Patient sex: F
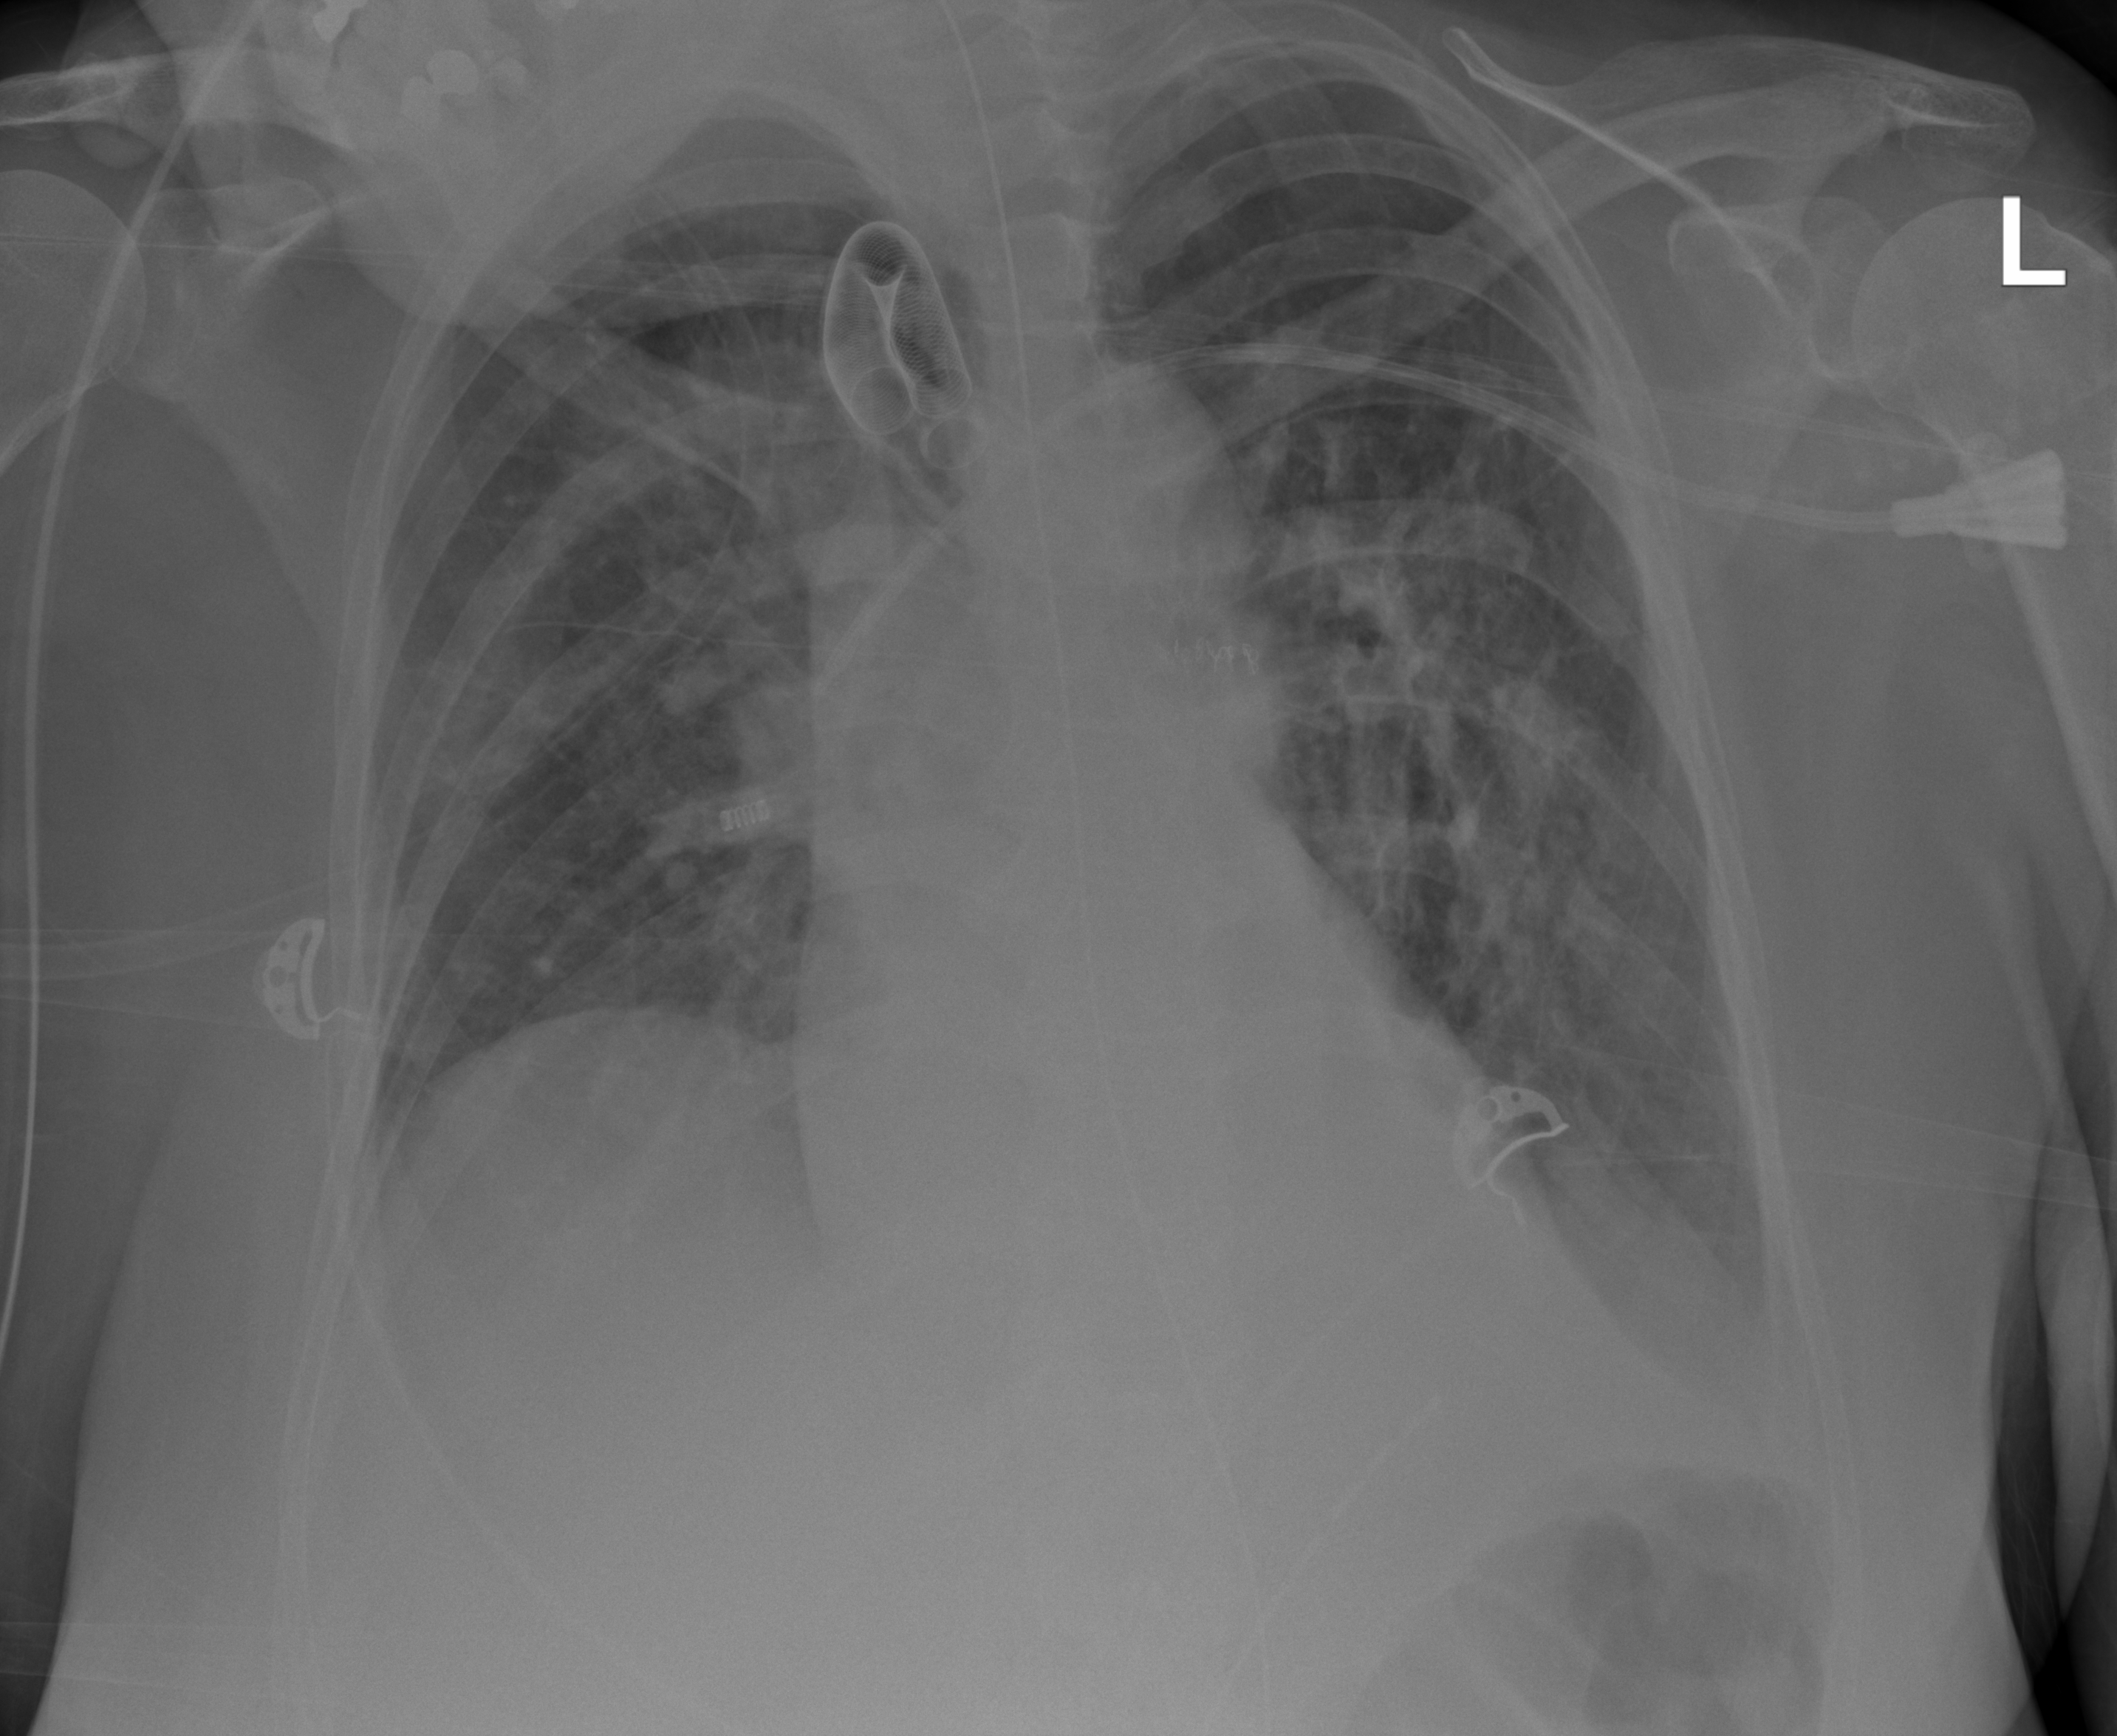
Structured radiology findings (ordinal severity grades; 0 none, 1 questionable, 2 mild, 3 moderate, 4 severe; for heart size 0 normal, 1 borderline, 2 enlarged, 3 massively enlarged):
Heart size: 0
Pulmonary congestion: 2
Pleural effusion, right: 2
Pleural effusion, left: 2
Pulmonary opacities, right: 2
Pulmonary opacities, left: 2
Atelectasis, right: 2
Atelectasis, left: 2